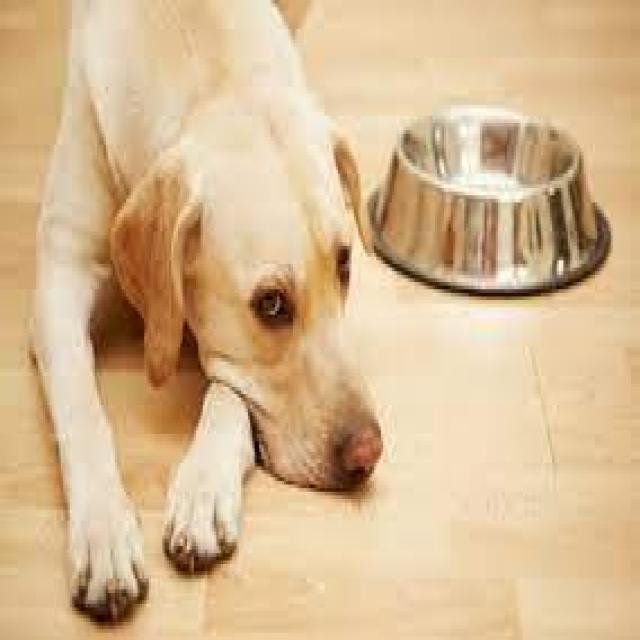
Healthy canine skin — no visible lesions, inflammation, or abnormalities. The skin and coat appear normal.